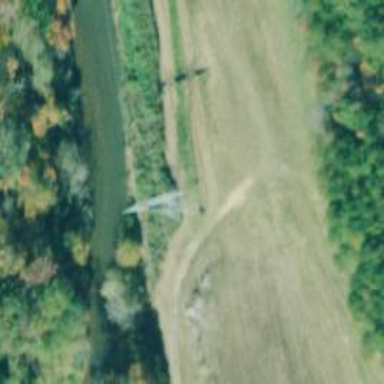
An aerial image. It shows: Lattice structure tower used for power distribution.